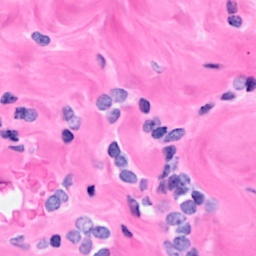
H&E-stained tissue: Breast